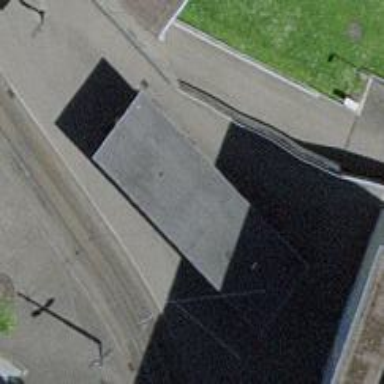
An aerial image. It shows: Bicycle parking facility.